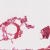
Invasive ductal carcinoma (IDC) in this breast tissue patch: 0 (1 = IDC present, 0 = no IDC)